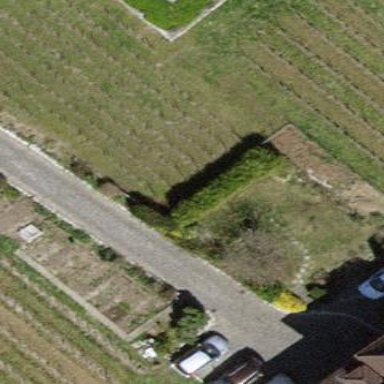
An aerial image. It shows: Vineyard.